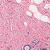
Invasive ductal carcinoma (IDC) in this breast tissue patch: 0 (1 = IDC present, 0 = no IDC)